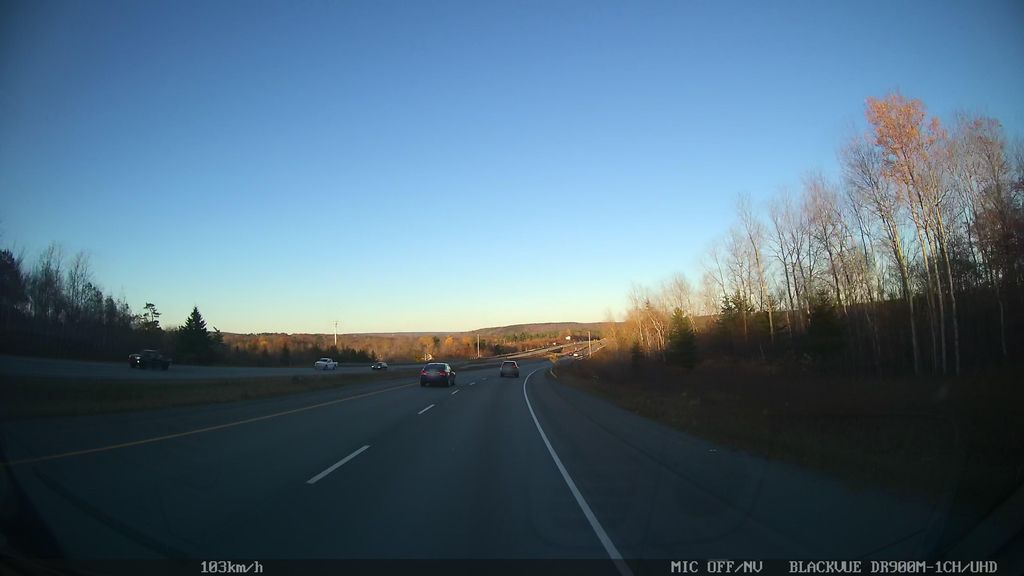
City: halifax